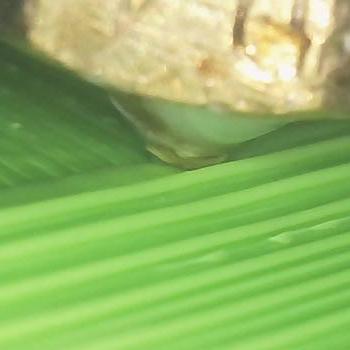
Flow rate: 212%